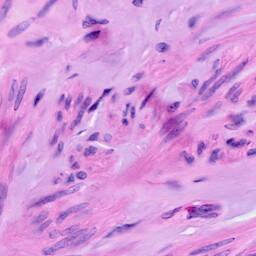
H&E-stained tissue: Ovarian